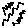
Label: zigzag